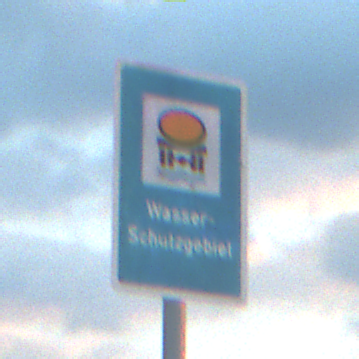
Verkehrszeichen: Wasserschutzgebiet
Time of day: SunriseSunset
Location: Outdoor (Beach)
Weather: PartlyCloudy
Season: NotSpecified
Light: Natural